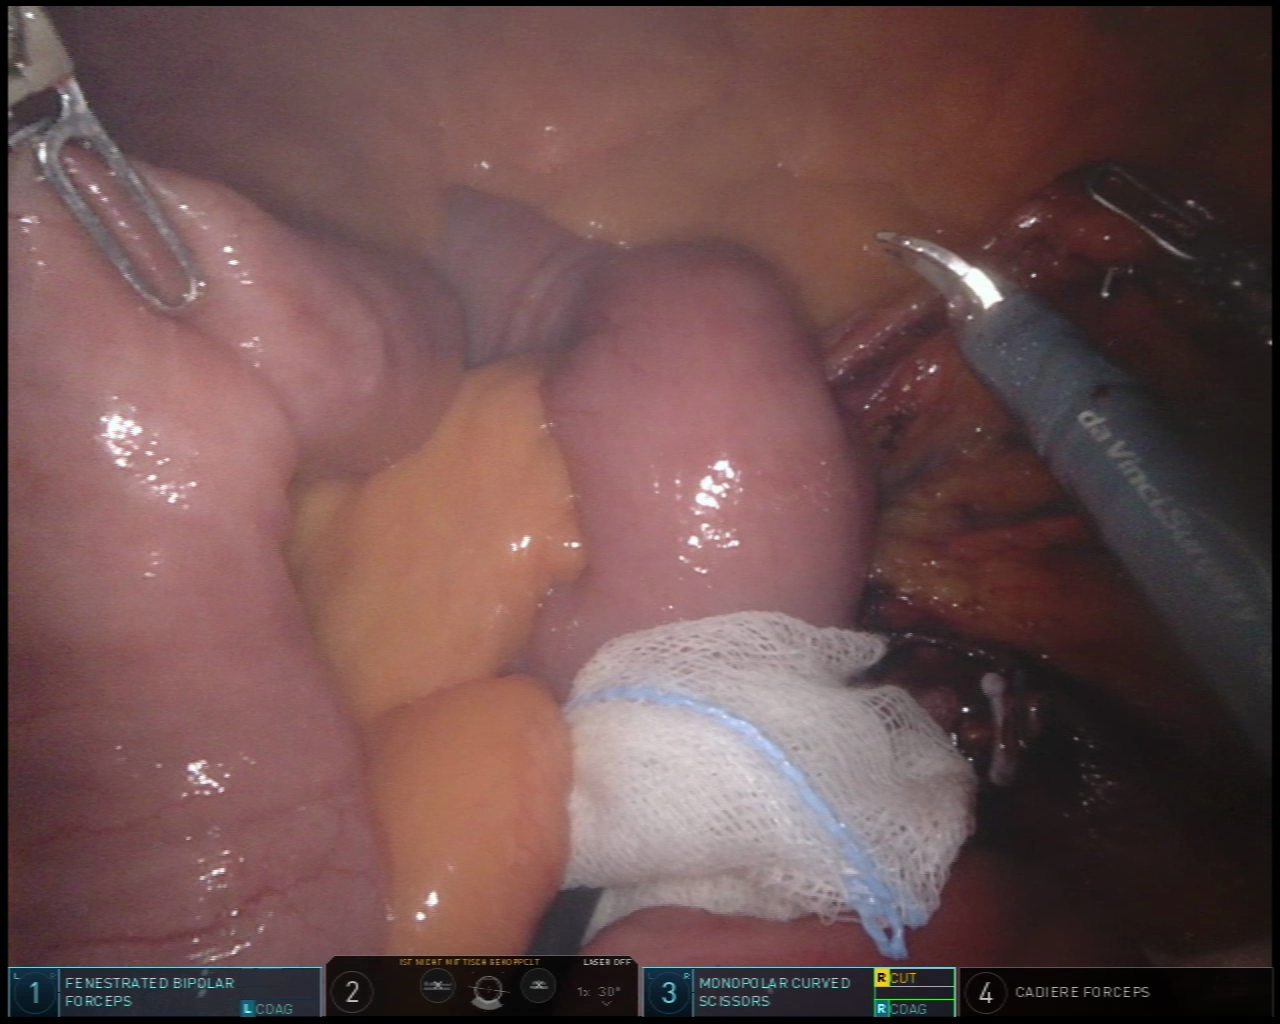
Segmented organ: intestinal_veins
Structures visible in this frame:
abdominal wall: no
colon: no
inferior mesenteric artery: no
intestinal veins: yes
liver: no
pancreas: no
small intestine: yes
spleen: no
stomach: no
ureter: no
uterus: no
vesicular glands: no